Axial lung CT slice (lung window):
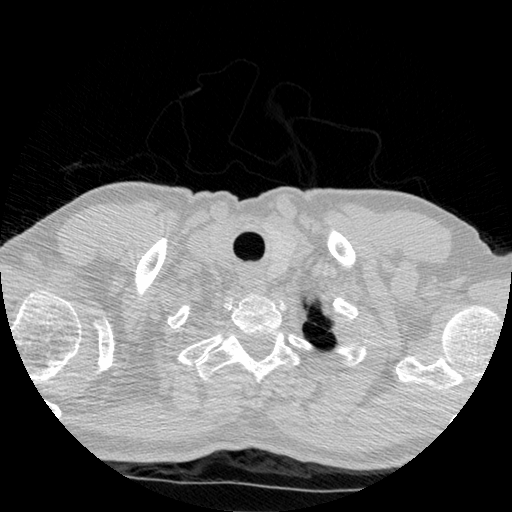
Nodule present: no